Question: I have a bootstrap modal window that contains a form. In this modal is also a link that uses the 'jQuery' function '.slideToggle()'. Pressing this link expands a div that is otherwise hidden. The size of the modal popover is therefore . When pressing this link I get the following effect:

The dark grey color is the default 'Bootstrap' modal background shadow, the white box with some words is my modal popover, and the light grey background is my original background color.
So what I want to do is to update the size of my 'Bootstrap' modal background shadow so it fills the whole view, also when the size of the modal changes.
Is there a simple way to do this?
I use 'Rails' and my 'HTML (HAML)' and 'JS' is very simple in this case:
'''
= link_to "#", "Click me to toggle", id: "toggle"
# JS
$("#toggle").click ->
$(".my-div").slideToggle()
'''
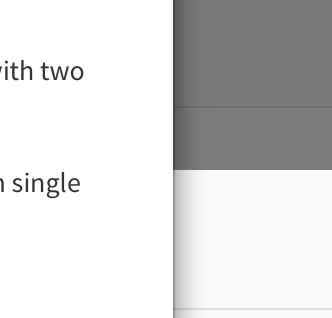
Answer: I solved it with the following 'Javascript (CoffeeScript)':
'''
$("#toggle").click ->
$(".my-div").slideToggle(400, updateModalBackground)
updateModalBackground = ->
modalHeightValue = $('.modal-body').height() + $('.modal-header').height() + $('.modal-footer').height() + 205
windowHeight = $(window).height()
if modalHeightValue < windowHeight
modalHeightValue = windowHeight
modalHeightString = modalHeightValue + 'px'
$(".modal-backdrop").css('height': modalHeightString)
'''